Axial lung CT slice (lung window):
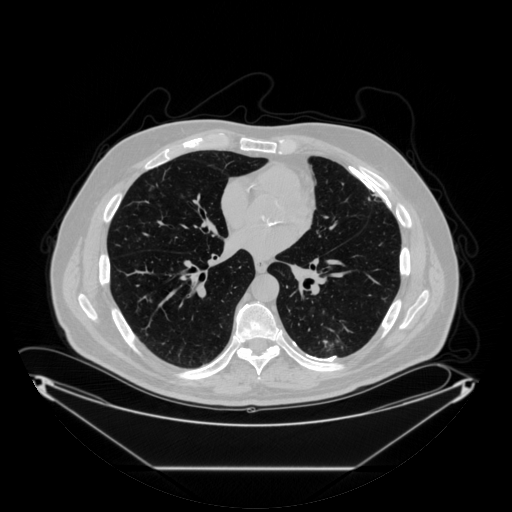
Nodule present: no